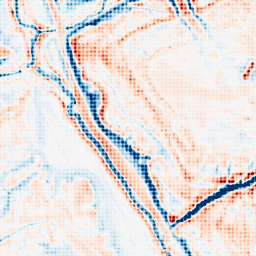
Category: edge_preserving
Decomposition family: bilateral
Decomposition parameters: d: 21
sigma_color: 100
sigma_space: 25
Upsampling method: sinc_blackman
Upsampling parameters: scale: 4
kernel_size: 4
Upsampling scale: 4